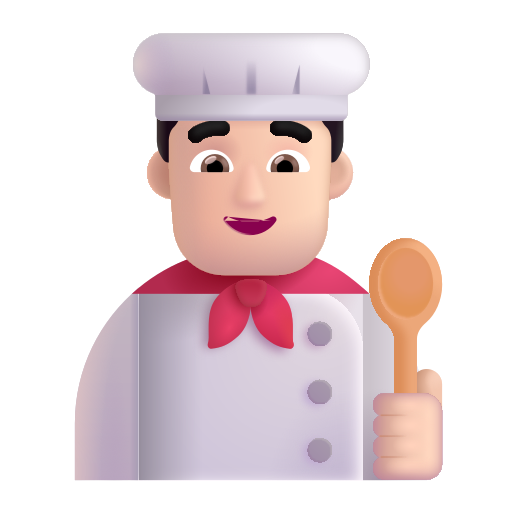
man cook color light